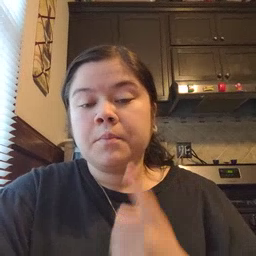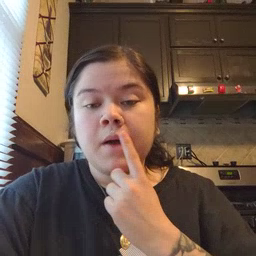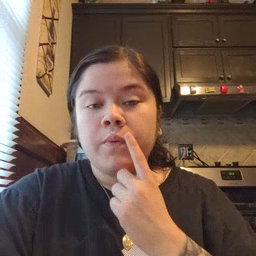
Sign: mouth